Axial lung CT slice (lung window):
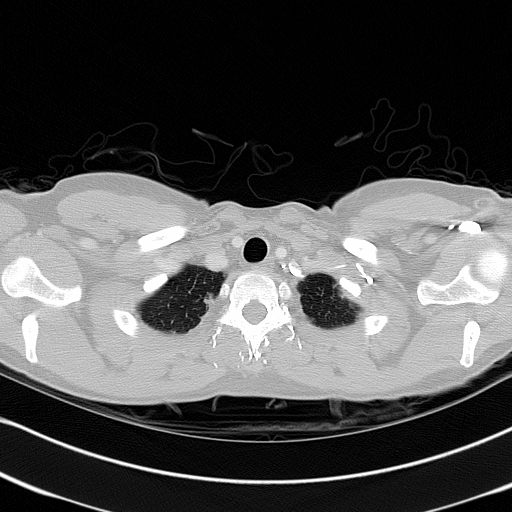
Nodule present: no